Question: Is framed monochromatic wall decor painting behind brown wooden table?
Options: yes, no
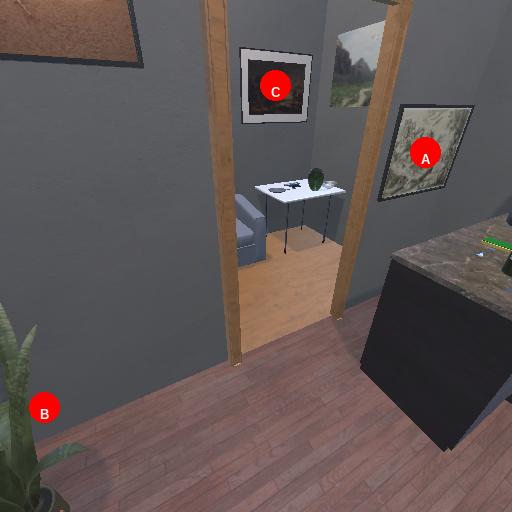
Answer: yes